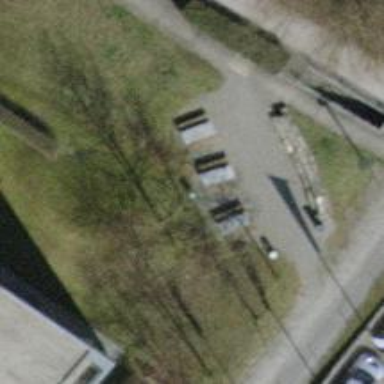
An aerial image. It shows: Picnic table located in leisure land area.